Question: I have following query:
'''
SELECT
datediff(d, 0, sauda_date),
Scrip_Code,
SUM(CASE WHEN Buy_sell = 1 THEN Trade_Qty ELSE 0 END) AS BuyQty,
SUM(CASE WHEN Buy_sell = 1 THEN Market_Rate ELSE 0 END) AS BuyRate,
SUM(CASE WHEN Buy_sell = 1 THEN Trade_Qty * Market_Rate ELSE 0 END) AS BuyAmount,
SUM(CASE WHEN Buy_sell = 2 THEN Trade_Qty ELSE 0 END) AS SellQty,
SUM(CASE WHEN Buy_sell = 2 THEN Market_Rate ELSE 0 END) AS SellRate,
(CASE WHEN SUM(CASE WHEN Buy_sell = 1 THEN Trade_Qty ELSE 0 END) >
SUM(CASE WHEN Buy_sell = 2 THEN Trade_Qty ELSE 0 END) THEN 'BF'
ELSE 'BT' END ) as TradeType,
SUM(CASE WHEN Buy_sell = 2 THEN Trade_Qty * Market_Rate ELSE 0 END) AS SellAmount,
SUM(CASE WHEN Buy_sell = 1 THEN Trade_Qty ELSE 0 END) -
SUM(CASE WHEN Buy_sell = 2 THEN Trade_Qty ELSE 0 END) as NETQTY,
SUM(CASE WHEN Buy_sell = 1 THEN Trade_Qty * Market_Rate ELSE 0 END) -
SUM(CASE WHEN Buy_sell = 2 THEN Trade_Qty * Market_Rate ELSE 0 END)as NetAmt,
SUM(CASE WHEN Buy_sell = 2 THEN Trade_Qty * Market_Rate ELSE 0 END) -
SUM(CASE WHEN Buy_sell = 1 THEN Trade_Qty * Market_Rate ELSE 0 END) as PNLAmt
FROM tradeFile
where Inst_Type = 'FUTIDX'
OR Inst_Type='FUTSTK'
and Sauda_Date = convert(datetime,'1 Mar 2013')
group by Scrip_Code, ExpiryDate, datediff(d,0,sauda_date)
'''

This query is for taking sum of Buy_Qty,Sell_Qty datewise.<URL>
But as we can see datediff(d,0,sauda_date) column (i.e. first column) is giving me some result, but i wanted to add sauda_date also in this result as a date.
what changes i should make in this query.
I tried it by adding directly sauda_date in query but it gives me error.
Please guid me.
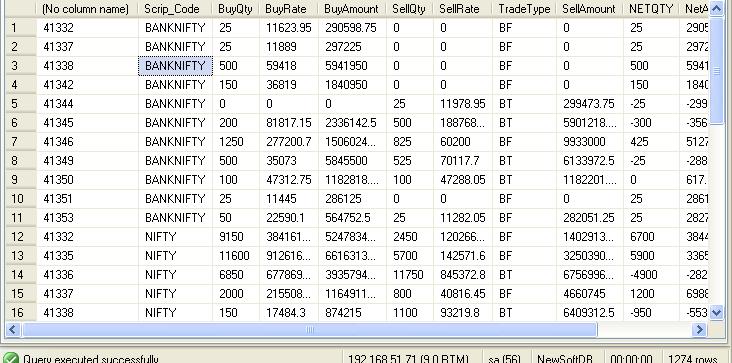
Answer: If you use a 'GROUP BY' in your query then (in case of T-SQL) in the field's part of a query you can use only fields from 'GROUP BY' or aggregate functions ('SUM', 'COUNT',....). So you can't add just 'sauda_date'. You should add it with aggregate function. For example 'MIN(sauda_date)'. OR you can add it to GROUP BY part.